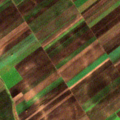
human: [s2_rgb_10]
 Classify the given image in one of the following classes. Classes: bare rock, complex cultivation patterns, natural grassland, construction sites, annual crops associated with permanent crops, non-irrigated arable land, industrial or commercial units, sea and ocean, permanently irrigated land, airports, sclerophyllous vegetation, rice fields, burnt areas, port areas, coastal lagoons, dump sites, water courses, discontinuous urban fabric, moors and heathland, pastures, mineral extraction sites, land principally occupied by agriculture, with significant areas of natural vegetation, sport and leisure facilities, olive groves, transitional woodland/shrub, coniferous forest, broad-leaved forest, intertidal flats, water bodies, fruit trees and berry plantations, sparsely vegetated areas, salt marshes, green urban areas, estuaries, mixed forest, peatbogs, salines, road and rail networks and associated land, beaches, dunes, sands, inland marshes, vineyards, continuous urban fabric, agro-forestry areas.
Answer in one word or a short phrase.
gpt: non-irrigated arable land